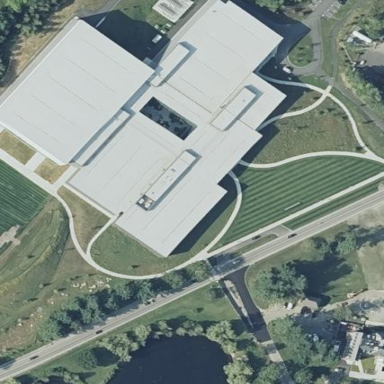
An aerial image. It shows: College building.